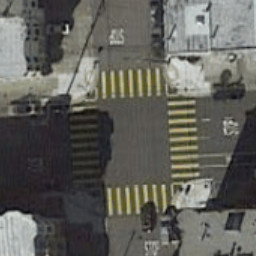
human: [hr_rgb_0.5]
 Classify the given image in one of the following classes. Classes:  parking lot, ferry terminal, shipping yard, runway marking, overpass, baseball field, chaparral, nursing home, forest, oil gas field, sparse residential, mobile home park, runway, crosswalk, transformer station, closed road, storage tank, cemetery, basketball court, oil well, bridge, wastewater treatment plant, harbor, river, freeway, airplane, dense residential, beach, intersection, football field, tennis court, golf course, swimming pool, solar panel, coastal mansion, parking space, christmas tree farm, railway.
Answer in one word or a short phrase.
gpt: crosswalk